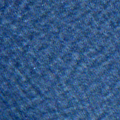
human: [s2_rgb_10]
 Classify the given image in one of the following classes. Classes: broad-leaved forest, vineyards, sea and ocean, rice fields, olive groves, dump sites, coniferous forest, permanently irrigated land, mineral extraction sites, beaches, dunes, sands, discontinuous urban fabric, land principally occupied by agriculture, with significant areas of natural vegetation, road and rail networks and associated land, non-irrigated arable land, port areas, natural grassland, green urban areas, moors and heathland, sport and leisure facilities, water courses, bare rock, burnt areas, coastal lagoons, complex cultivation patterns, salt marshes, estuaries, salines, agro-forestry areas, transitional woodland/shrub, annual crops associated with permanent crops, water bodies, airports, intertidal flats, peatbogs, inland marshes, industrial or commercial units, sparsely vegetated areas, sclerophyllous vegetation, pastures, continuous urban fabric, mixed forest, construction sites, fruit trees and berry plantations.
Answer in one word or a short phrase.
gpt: sea and ocean